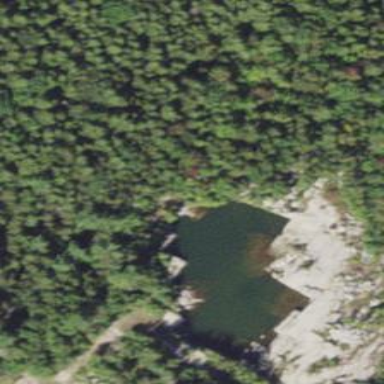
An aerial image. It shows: Quarry area.